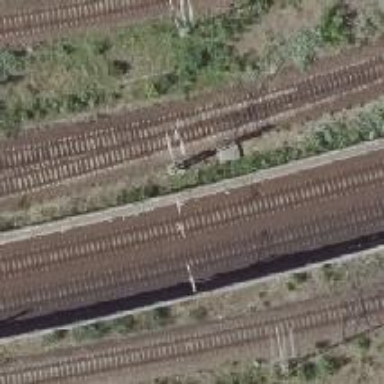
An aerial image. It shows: Catenary mast for power lines.